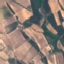
Land use / land cover: PermanentCrop